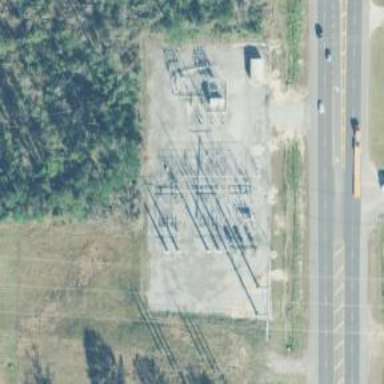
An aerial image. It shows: Outdoor distribution-level power substation enclosed by fence.